Interaction volume radius: 10 \u00c5
Interaction volume height: 10 \u00c5
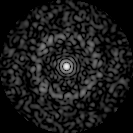
Disorder parameter: 0.8076